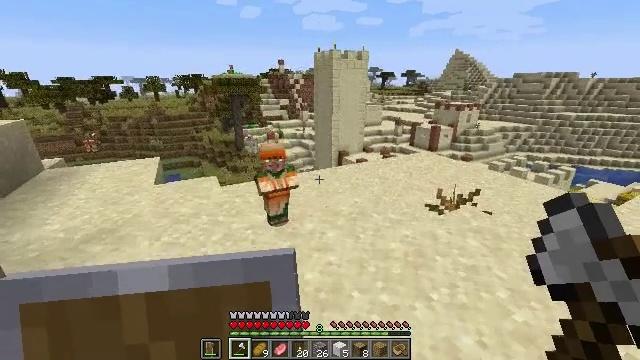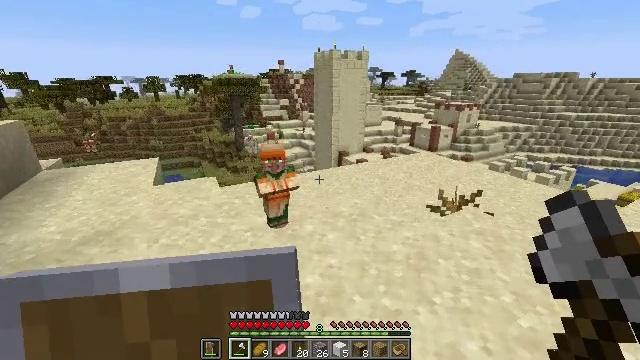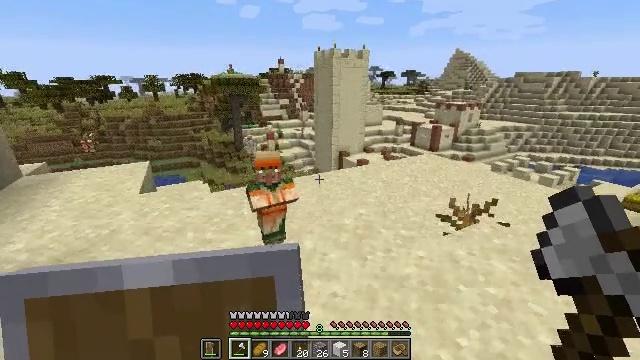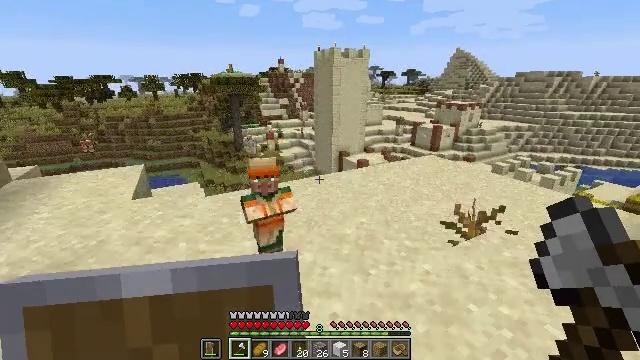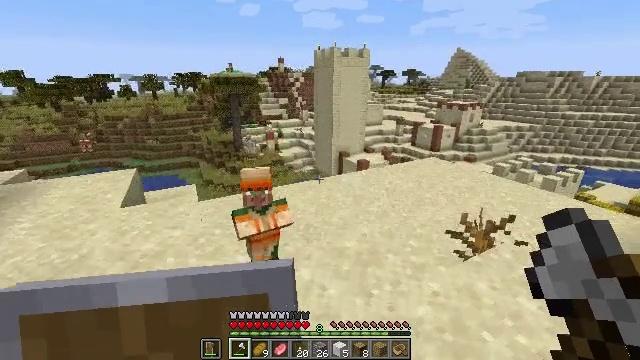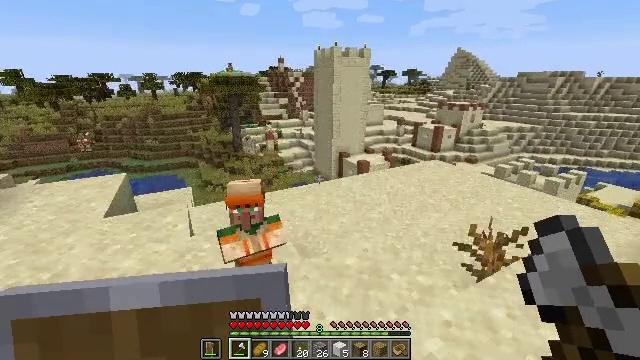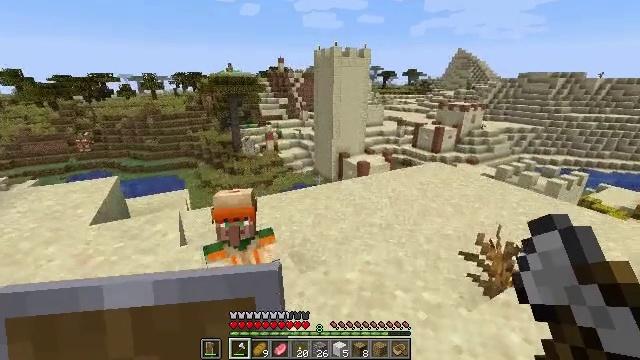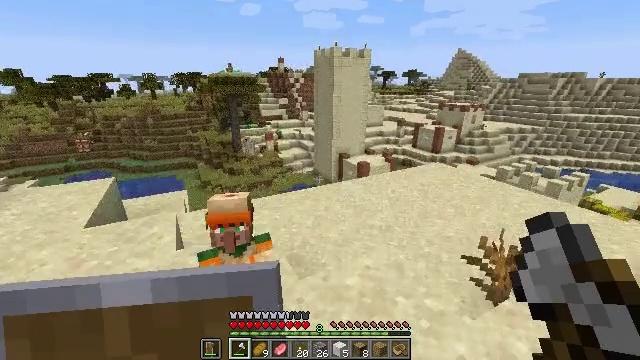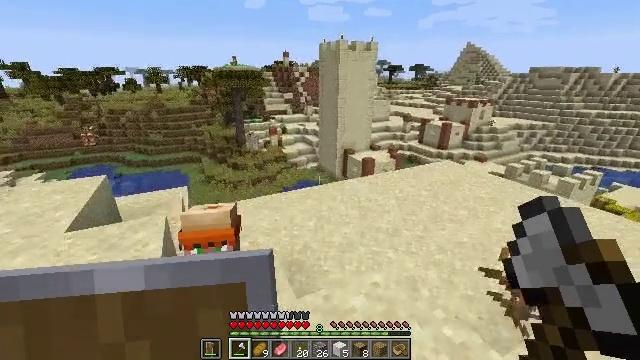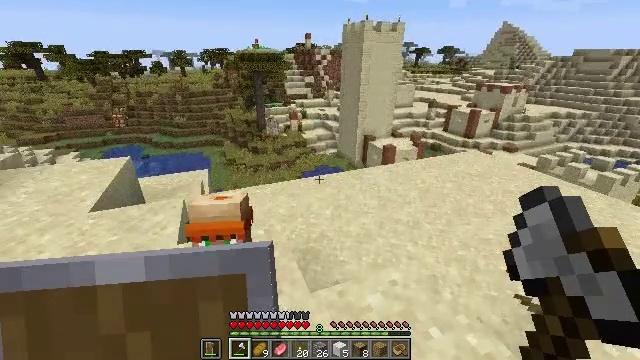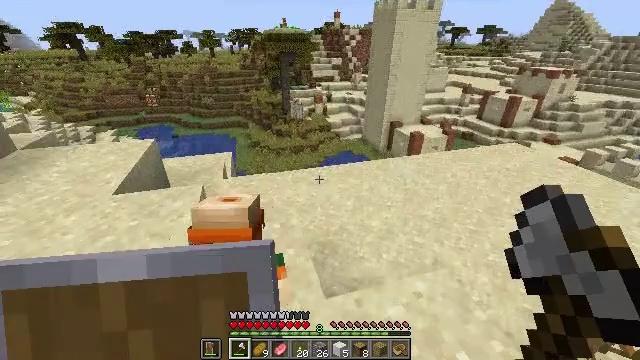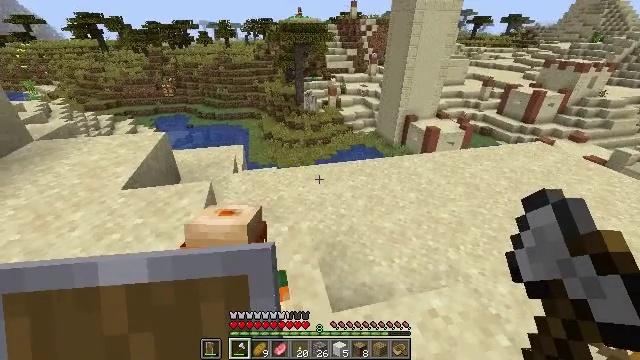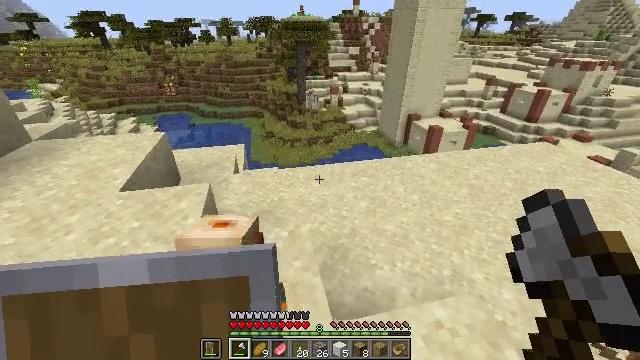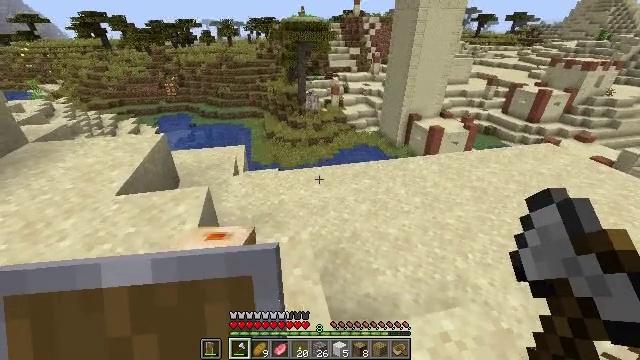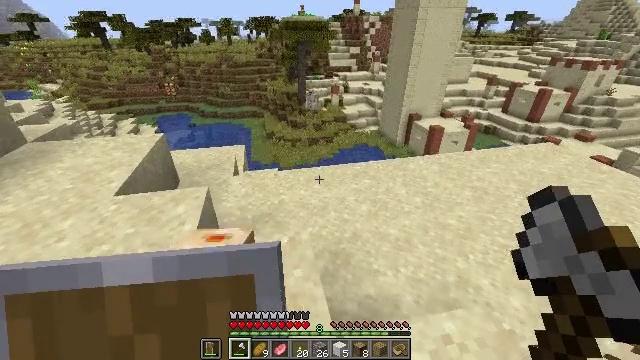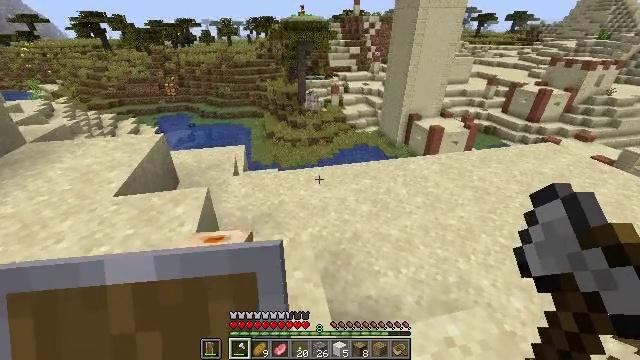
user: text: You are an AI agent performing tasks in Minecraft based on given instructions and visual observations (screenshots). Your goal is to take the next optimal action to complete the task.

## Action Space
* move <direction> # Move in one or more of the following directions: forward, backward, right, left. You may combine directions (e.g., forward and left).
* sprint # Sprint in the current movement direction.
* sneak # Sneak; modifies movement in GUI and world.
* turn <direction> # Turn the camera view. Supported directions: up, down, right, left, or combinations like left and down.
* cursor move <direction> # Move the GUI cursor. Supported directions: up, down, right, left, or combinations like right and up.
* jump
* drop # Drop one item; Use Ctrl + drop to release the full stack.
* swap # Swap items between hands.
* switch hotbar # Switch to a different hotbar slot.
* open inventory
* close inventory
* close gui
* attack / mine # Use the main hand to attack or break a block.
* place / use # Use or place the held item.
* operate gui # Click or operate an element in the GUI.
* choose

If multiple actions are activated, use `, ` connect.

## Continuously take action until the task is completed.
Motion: motion action
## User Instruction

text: Mine the dead bush in the desert.
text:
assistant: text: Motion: move forward
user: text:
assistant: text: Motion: move forward
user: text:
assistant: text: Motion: move forward
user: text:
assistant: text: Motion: move forward
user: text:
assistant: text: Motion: move forward
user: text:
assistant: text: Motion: move forward
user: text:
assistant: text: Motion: move forward
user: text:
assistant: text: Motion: move forward, turn left and down
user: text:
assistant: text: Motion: move forward, turn left and down
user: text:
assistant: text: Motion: move forward, turn left and down
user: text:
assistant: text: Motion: turn left and down
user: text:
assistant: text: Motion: no_op
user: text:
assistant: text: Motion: no_op
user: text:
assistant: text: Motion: no_op
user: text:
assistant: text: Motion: no_op
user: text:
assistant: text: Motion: no_op
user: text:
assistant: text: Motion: no_op
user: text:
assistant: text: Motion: no_op
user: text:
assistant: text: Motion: no_op
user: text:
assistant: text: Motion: no_op
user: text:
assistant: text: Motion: no_op
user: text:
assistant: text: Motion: no_op
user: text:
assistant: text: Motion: no_op
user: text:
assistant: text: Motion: no_op
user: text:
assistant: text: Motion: turn left
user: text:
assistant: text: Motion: turn left and up
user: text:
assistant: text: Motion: turn left and up
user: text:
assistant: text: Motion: turn left and up
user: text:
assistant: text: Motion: turn left
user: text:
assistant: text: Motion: turn left